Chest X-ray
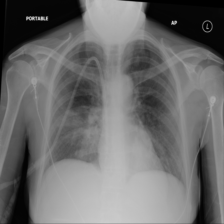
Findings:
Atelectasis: negative
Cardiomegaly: negative
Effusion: negative
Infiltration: negative
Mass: negative
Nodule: positive
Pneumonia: negative
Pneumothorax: negative
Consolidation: negative
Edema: negative
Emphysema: negative
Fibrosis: negative
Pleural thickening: negative
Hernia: negative